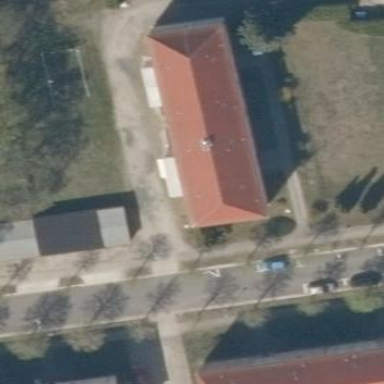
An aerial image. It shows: Hipped roof on apartment building.